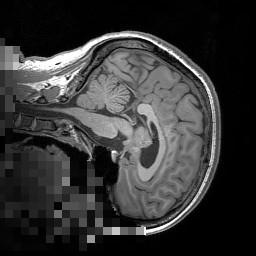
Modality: T1w
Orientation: sagittal
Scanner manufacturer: siemens
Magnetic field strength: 3 T
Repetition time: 1.5 s
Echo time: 0.00291 s